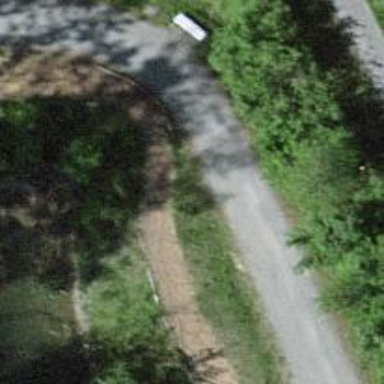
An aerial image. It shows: Path leading to bridge used for dog racing.